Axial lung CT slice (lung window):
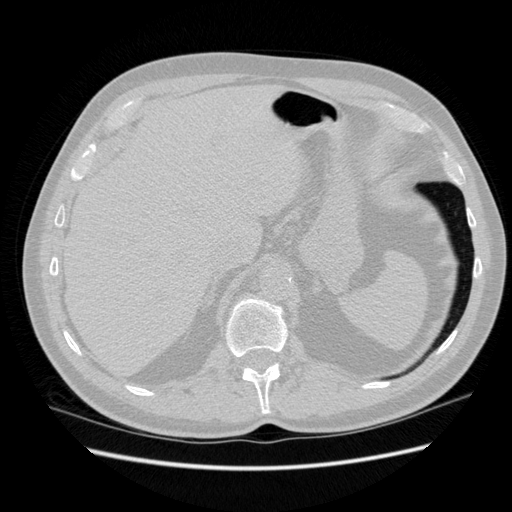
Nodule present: no